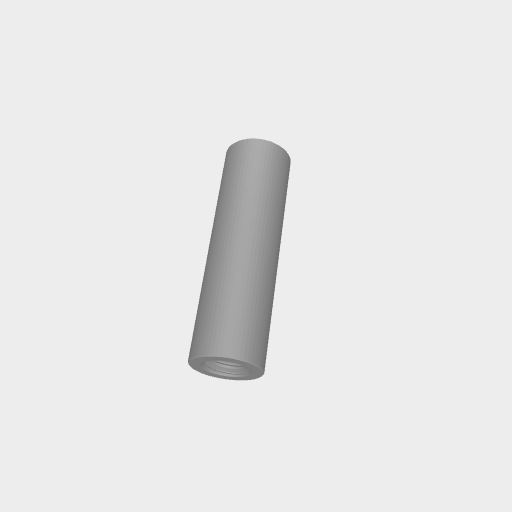
Part: Standoff6OD20